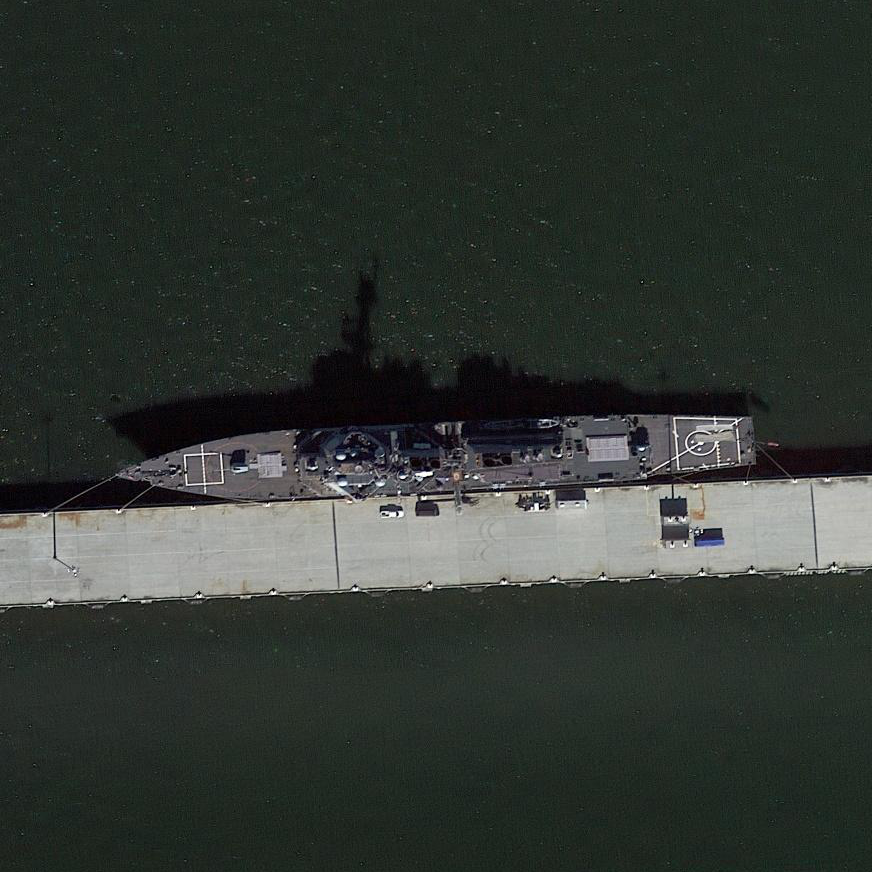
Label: Arleigh_Burke-class_destroyer